Interaction volume radius: 5 \u00c5
Interaction volume height: 20 \u00c5
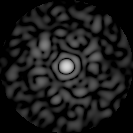
Disorder parameter: 0.8151